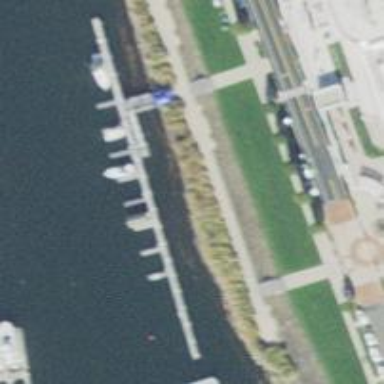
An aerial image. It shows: Man-made pier.